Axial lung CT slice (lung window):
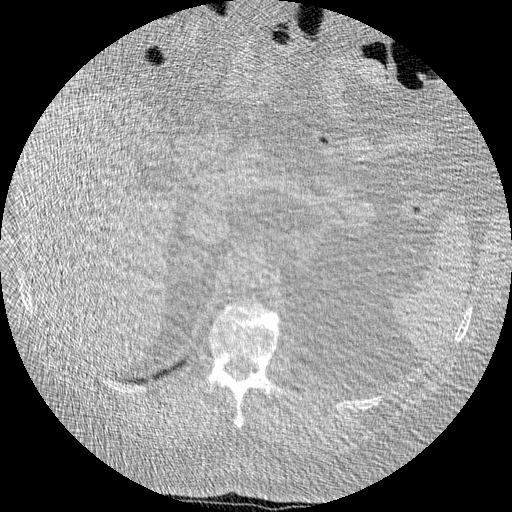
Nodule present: no